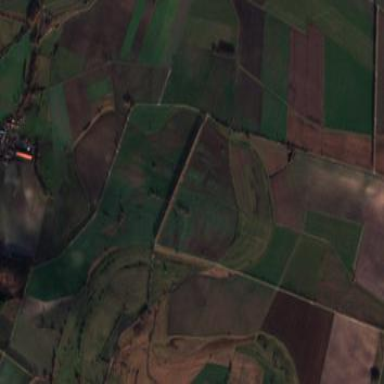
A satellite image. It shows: View of farmland.